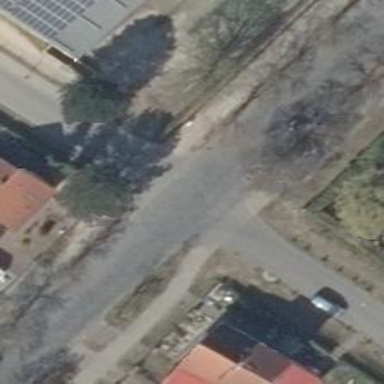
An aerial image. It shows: Unmarked crossing on the road.